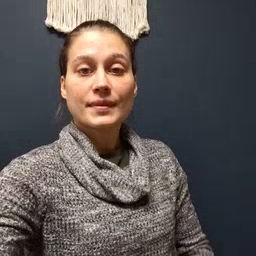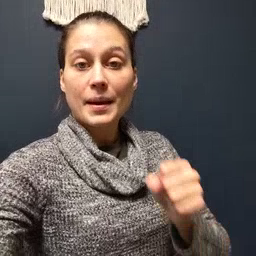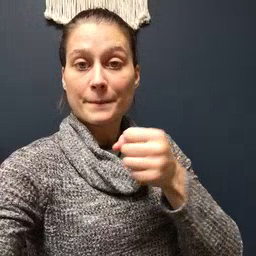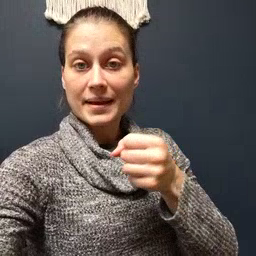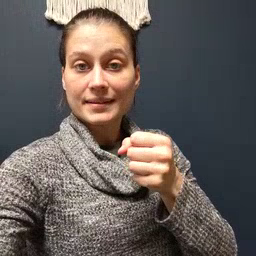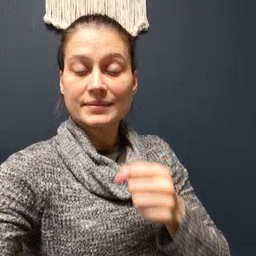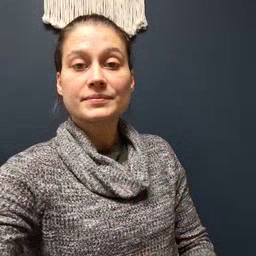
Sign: make